Question: I have tried to filter the two frequencies which have the highest amplitudes. I am wondering if the result is correct, because the filtered signal seems less smooth than the original?
Is it correct that the output of the FFT-function contains the fundamental frequency A0/ C0, and is it correct to include it in the search of the highest amplitude (it is indeed the highest!) ?
My code (based on my professors and collegues code, and I did not understand every detail so far):
'''
# signal
data = np.loadtxt("profil.txt")
t = data[:,0]
x = data[:,1]
x = x-np.mean(x) # Reduce signal to mean
n = len(t)
max_ind = int(n/2-1)
dt = (t[n-1]-t[0])/(n-1)
T = n*dt
df = 1./T
# Fast-Fourier-Transformation
c = 2.*np.absolute(fft(x))/n #get the power sprectrum c from the array of complex numbers
c[0] = c[0]/2. #correction for c0 (fundamental frequency)
f = np.fft.fftfreq(n, d=dt)
a = fft(x).real
b = fft(x).imag
n_fft = len(a)
# filter
p = np.ones(len(c))
p[c[0:int(len(c)/2)].argsort()[int(len(c)/2-1)]] = 0 #setting the positions of p to 0 with
p[c[0:int(len(c)/2)].argsort()[int(len(c)/2-2)]] = 0 #the indices from the argsort function
print(c[0:int(len(c)/2-1)].argsort()[int(n_fft/2-2)]) #over the first half of the c array,
ab_filter_2 = fft(x) #because the second half contains the
ab_filter_2.real = a*p #negative frequencies.
ab_filter_2.imag = b*p
x_filter2 = ifft(ab_filter_2)*2
'''
I do not quite get the whole deal about FFT returning negative and positive frequencies. I know they are just mirrored, but then why can I not search over the whole array? And the iFFT function works with an array of just the positive frequencies?
The resulting plot: (blue original, red is filtered):

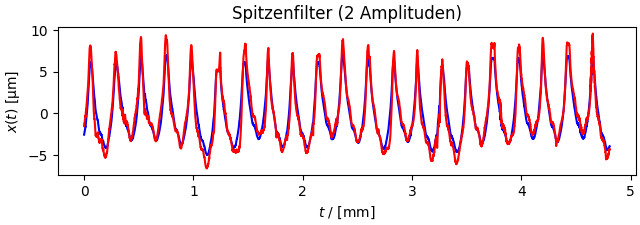
Answer: This part is very wasteful:
'''
a = fft(x).real
b = fft(x).imag
'''
You're computing the FFT twice for no good reason. You compute it a 3rd time later, and you already computed it once before. You should compute it only once, not 4 times. The FFT is the most expensive part of your code.
Then:
'''
ab_filter_2 = fft(x)
ab_filter_2.real = a*p
ab_filter_2.imag = b*p
x_filter2 = ifft(ab_filter_2)*2
'''
Replace all of that with:
'''
out = ifft(fft(x) * p)
'''
Here you do the same thing twice:
'''
p[c[0:int(len(c)/2)].argsort()[int(len(c)/2-1)]] = 0
p[c[0:int(len(c)/2)].argsort()[int(len(c)/2-2)]] = 0
'''
But you set only the left half of the filter. It is important to make a symmetric filter. There are two locations where 'abs(f)' has the same value (up to rounding errors!), there is a positive and a negative frequency that go together. Those two locations should have the same filter value (actually complex conjugate, but you have a real-valued filter so the difference doesn't matter in this case).
I'm unsure what that indexing does anyway. I would split out the statement into shorter parts on separate lines for readability.
I would do it this way:
'''
import numpy as np
x = ...
x -= np.mean(x)
fft_x = np.fft.fft(x)
c = np.abs(fft_x) # no point in normalizing, doesn't change the order when sorting
f = c[0:len(c)//2].argsort()
f = f[-2:] # the last two elements are the indices to the largest two frequency components
p = np.zeros(len(c))
p[f] = 1 # preserve the largest two components
p[-f] = 1 # set the same components counting from the end
out = np.fft.ifft(fft_x * p).real
# note that np.fft.ifft(fft_x * p).imag is approximately zero if the filter is created correctly
'''
> Is it correct that the output of the FFT-function contains the fundamental frequency A0/ C0 [...]?
In principle yes, but you subtracted the mean from the signal, effectively setting the fundamental frequency (DC component) to 0.